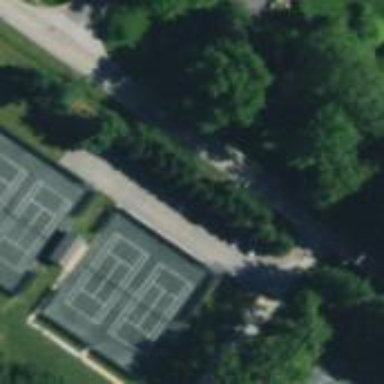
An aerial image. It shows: Tennis court on pitch designated for leisure land.